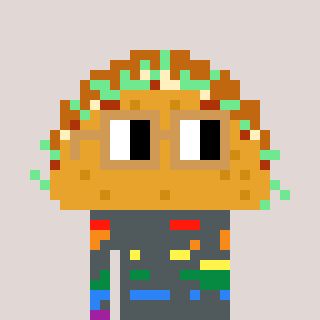
a pixel art character with square brown glasses, a taco-shaped head and a computerblue-colored body on a warm background